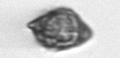
Label: Kryptoperidinium_triquetrum